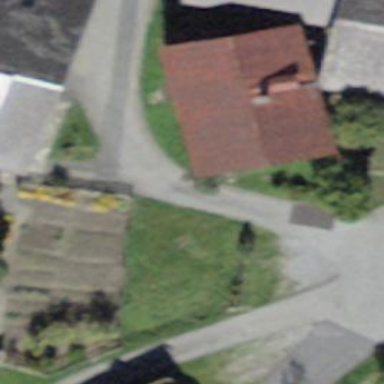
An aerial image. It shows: Residential building.